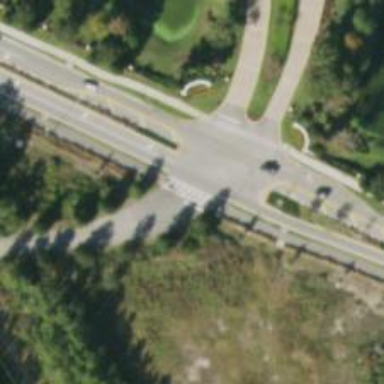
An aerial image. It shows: Uncontrolled path crossing.